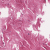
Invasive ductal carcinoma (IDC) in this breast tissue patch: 0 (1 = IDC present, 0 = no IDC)